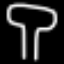
Label: mushroom